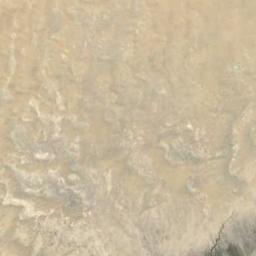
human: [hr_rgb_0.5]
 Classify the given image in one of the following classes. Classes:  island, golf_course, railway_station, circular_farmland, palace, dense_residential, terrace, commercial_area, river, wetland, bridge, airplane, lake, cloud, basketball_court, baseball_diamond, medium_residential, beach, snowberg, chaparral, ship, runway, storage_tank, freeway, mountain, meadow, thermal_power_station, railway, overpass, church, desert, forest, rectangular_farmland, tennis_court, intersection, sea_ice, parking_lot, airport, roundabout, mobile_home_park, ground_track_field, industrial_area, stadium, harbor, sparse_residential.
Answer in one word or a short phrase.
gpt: desert